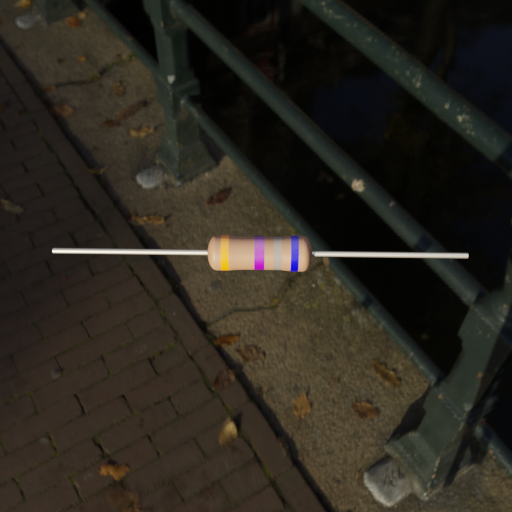
Resistor colour bands (in order): orange, violet, gray, blue